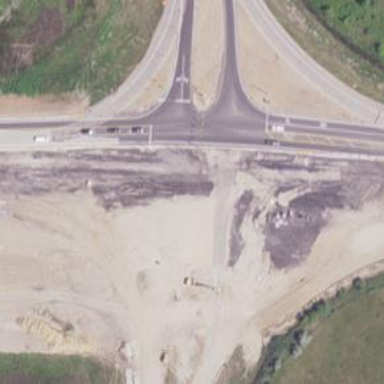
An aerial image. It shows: Paved trunk highway that encircles roundabout junction.